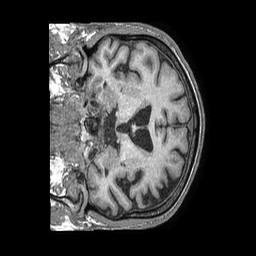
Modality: T1w
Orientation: coronal
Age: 51
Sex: male
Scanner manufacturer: philips
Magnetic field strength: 1.5 T
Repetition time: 0.007639 s
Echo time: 0.003473 s